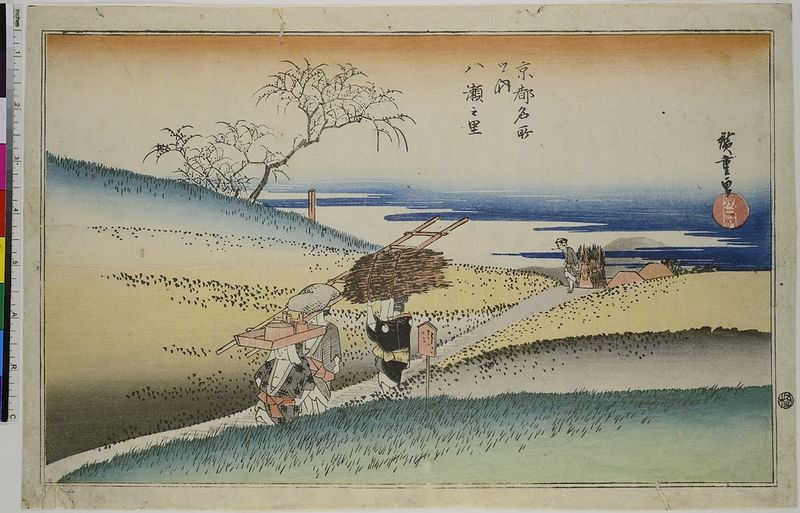
Titel: Der Ort Yase, aus der Serie: Berühmte Orte von Kyoto
Künstler: Utagawa Hiroshige
Standort: Hamburg
Institution: Museum für Kunst und Gewerbe Hamburg
Schlagwörter: baum, aquarell, landschaft, gras, weg, horizont, pfad, bauern, holzschnitt, reisig, schriftzeichen, stadtansicht, wasserfarben, druckgraphik, druckgrafik, landwirtschaft, zeit, farbholzschnitt, bauersfrau, landschaften, landschaftsdarstellung, edo, reproduktionen, druckerzeugnisse, gewässer, bäuerin, landstraße, hügellandschaft, ukiyo